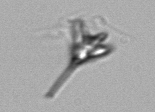
Label: Pyramimonas_longicauda